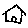
Label: house